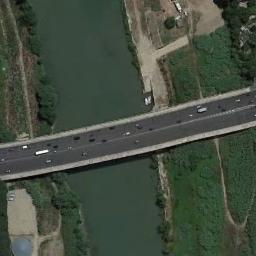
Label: bridge